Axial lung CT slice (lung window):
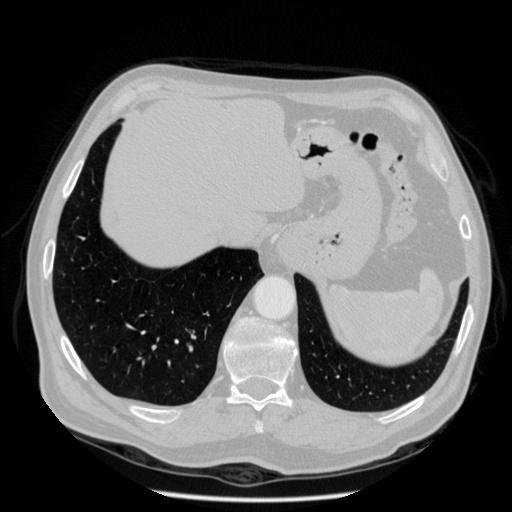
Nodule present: no